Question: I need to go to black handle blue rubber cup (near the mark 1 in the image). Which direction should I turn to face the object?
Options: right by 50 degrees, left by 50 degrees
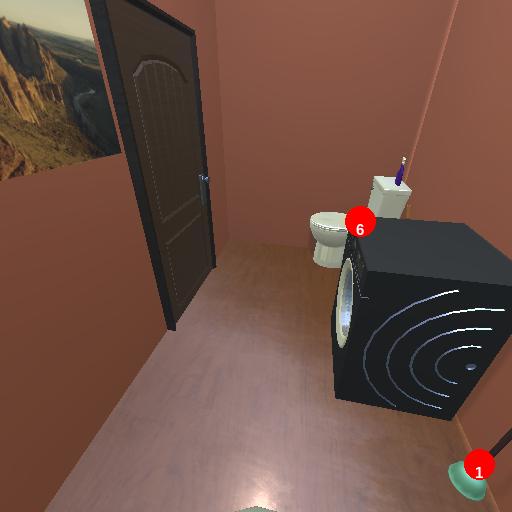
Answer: right by 50 degrees